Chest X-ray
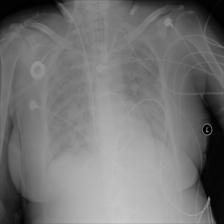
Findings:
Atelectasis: negative
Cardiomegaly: negative
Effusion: negative
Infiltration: negative
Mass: negative
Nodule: negative
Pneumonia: negative
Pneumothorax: negative
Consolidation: negative
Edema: positive
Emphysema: negative
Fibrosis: negative
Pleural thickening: negative
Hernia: negative